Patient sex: M
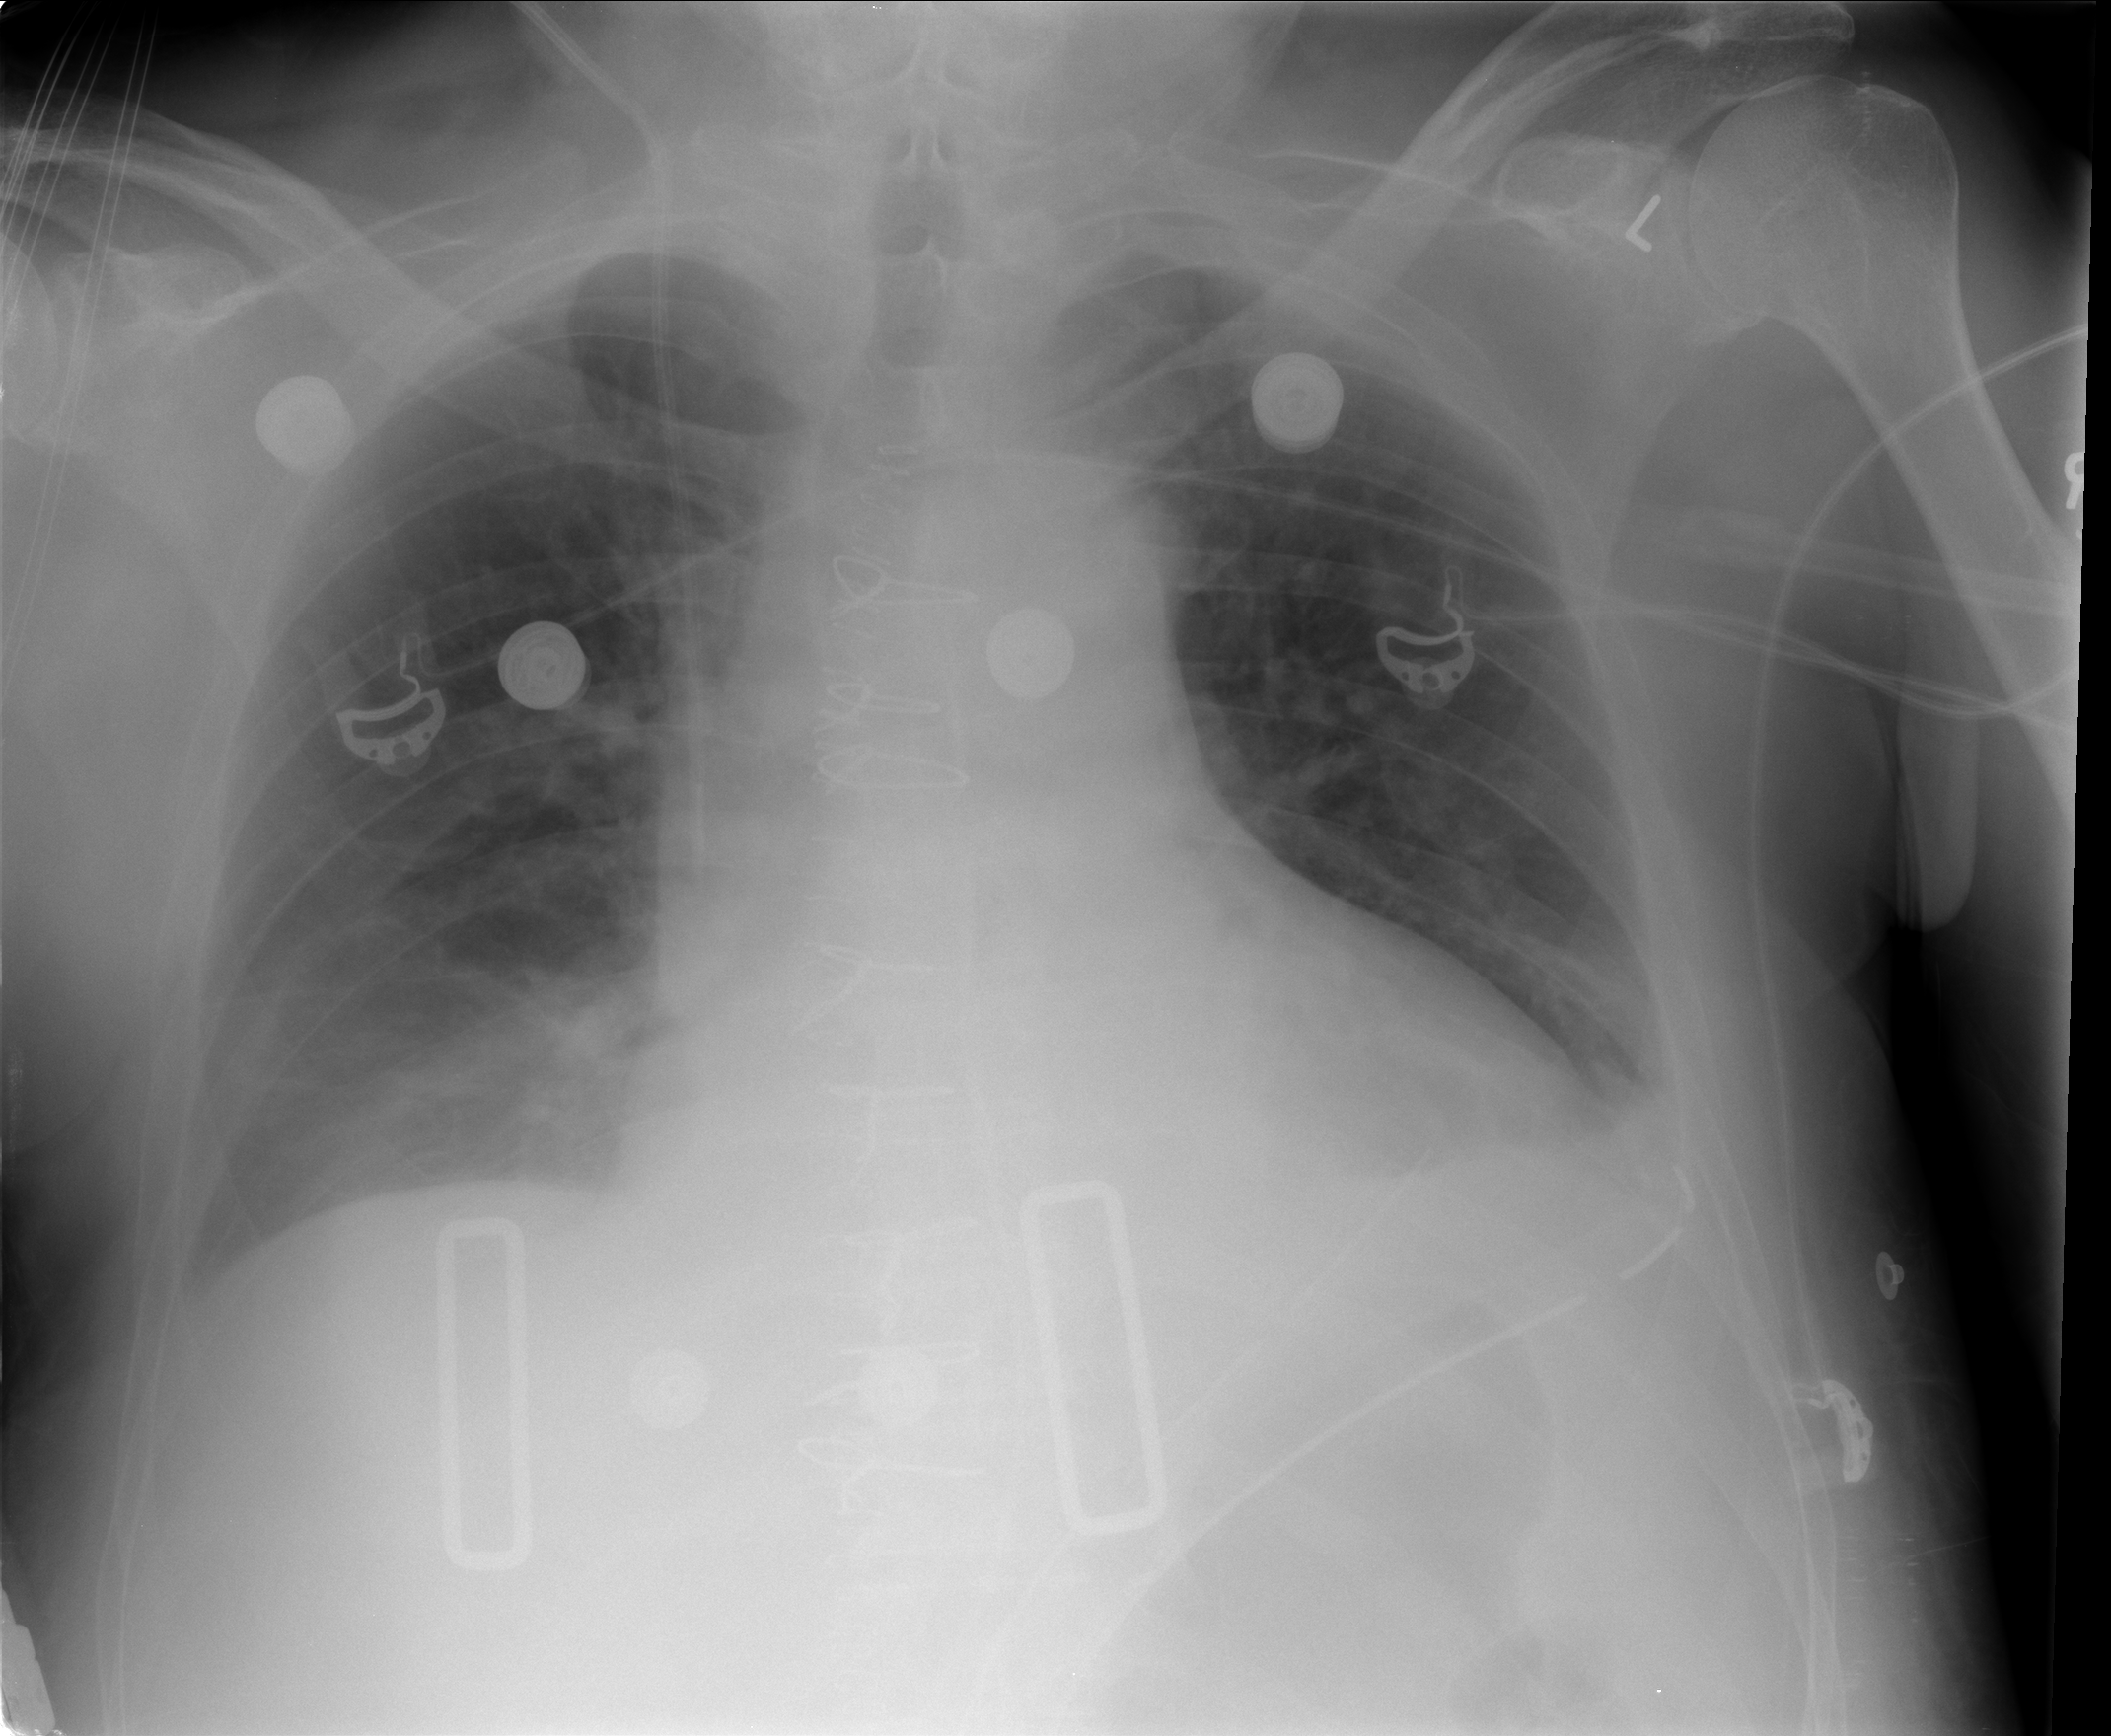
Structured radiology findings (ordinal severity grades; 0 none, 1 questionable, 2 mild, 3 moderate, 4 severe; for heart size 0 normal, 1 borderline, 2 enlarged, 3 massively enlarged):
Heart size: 2
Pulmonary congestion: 0
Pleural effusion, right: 2
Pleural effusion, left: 2
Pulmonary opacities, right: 0
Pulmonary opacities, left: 0
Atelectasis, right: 2
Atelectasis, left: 2